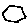
Label: hexagon